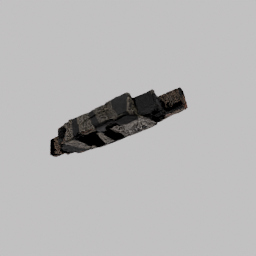
Label: architecture